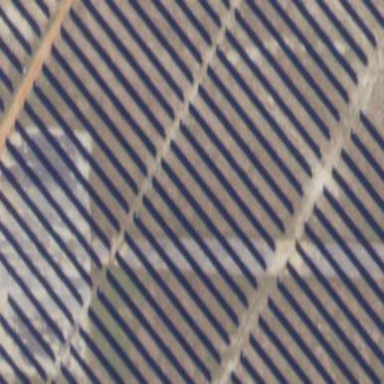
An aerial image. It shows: Solar power generator with photovoltaic panels.